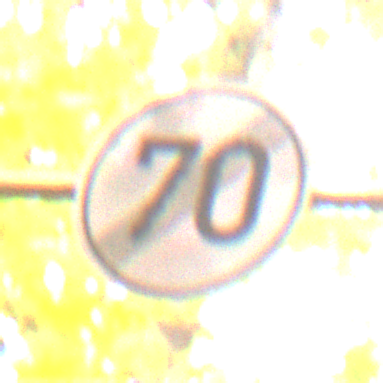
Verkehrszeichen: EndeGeschwindigkeit70
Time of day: MorningAfternoon
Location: Outdoor (Nature)
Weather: Overcast
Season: Autumn
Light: Natural